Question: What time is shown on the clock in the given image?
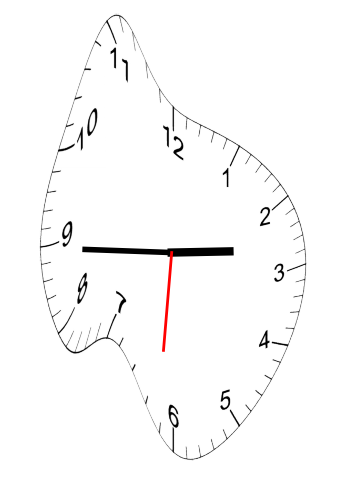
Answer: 02:44:31